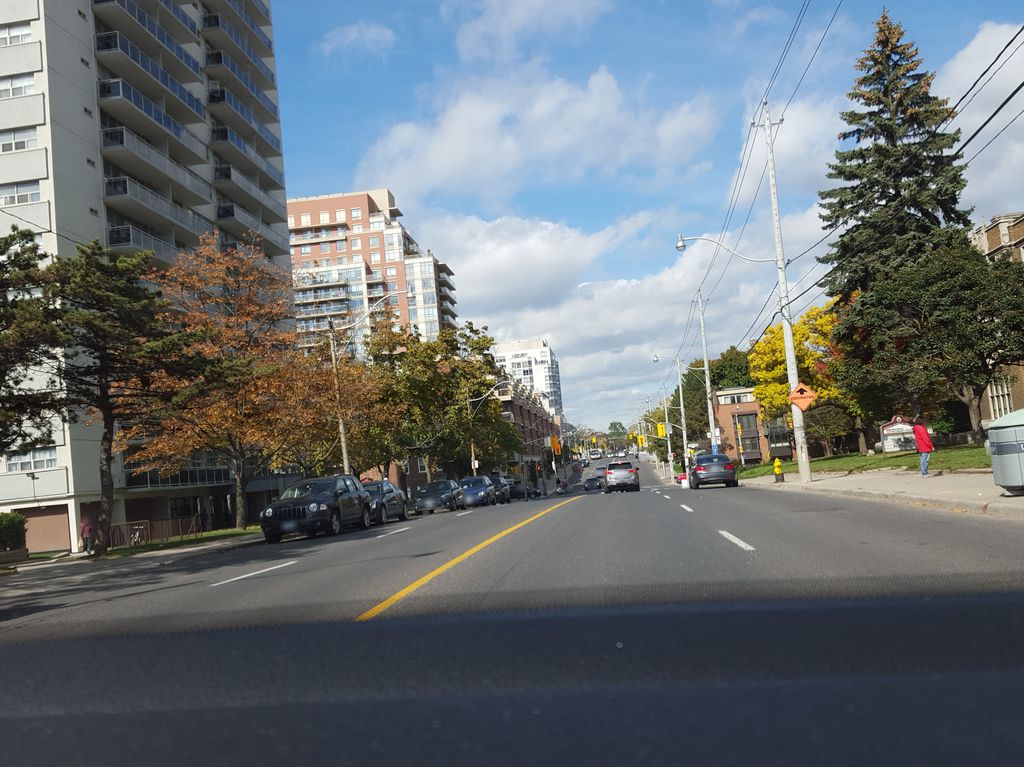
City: toronto